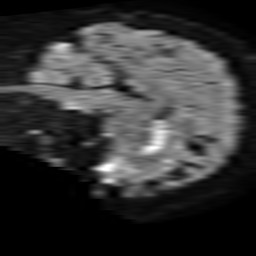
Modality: TRACE
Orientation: sagittal
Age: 53
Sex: male
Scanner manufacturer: philips
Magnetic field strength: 1.5 T
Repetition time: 3.267 s
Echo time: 0.06922 s